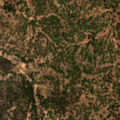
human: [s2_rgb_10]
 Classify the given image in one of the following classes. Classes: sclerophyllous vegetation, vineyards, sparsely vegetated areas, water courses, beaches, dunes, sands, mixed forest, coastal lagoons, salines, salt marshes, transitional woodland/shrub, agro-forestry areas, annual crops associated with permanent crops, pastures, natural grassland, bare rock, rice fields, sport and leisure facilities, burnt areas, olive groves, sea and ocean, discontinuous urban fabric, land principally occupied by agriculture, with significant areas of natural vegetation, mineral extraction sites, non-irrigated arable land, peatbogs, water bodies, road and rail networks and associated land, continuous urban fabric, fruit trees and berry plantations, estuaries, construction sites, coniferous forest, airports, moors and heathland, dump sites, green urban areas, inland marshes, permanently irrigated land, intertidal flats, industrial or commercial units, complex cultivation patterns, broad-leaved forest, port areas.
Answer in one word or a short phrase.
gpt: continuous urban fabric